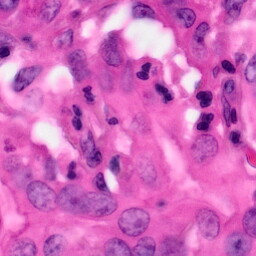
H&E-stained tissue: Pancreatic